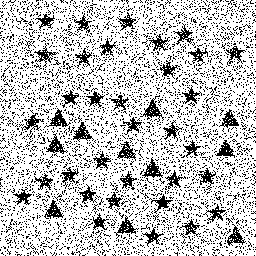
Squares: 0
Triangles: 11
Stars: 33
Total shapes: 44